Field crop: maize
Growth stage: 2
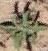
Species: atriplex